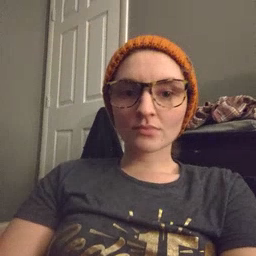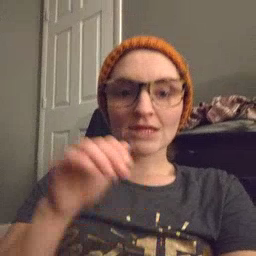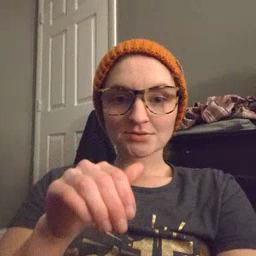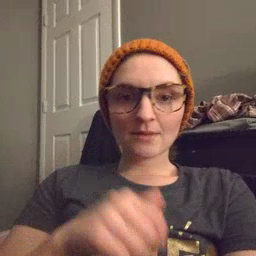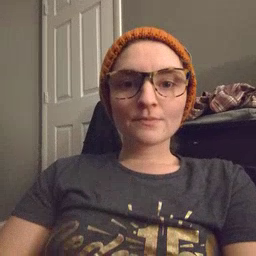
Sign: night